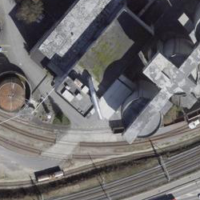
EUNIS habitat code: 54
Species observed at this site:
Chamaenerion dodonaei